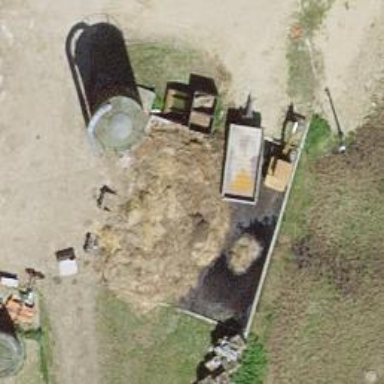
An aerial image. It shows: Silo.